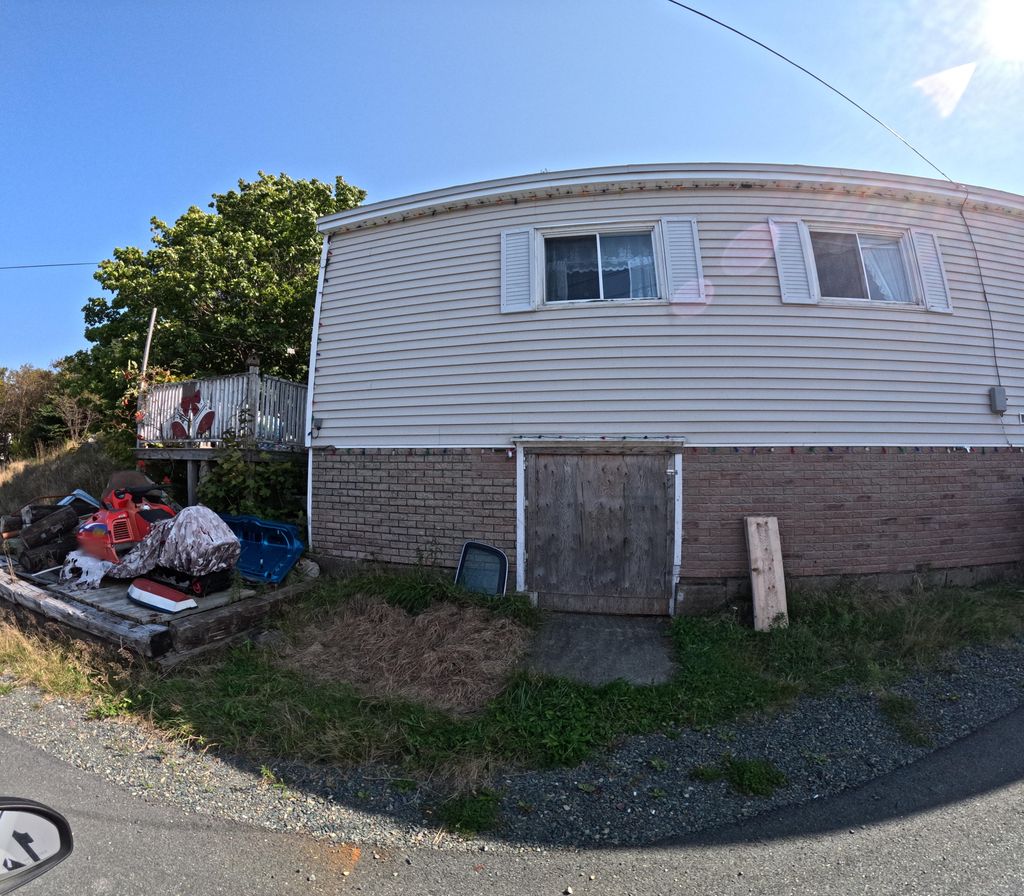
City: st_johns